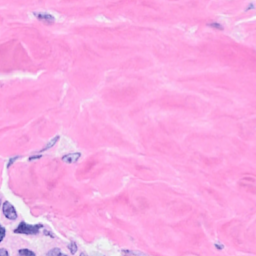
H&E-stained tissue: Breast